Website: apple
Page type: address-validator
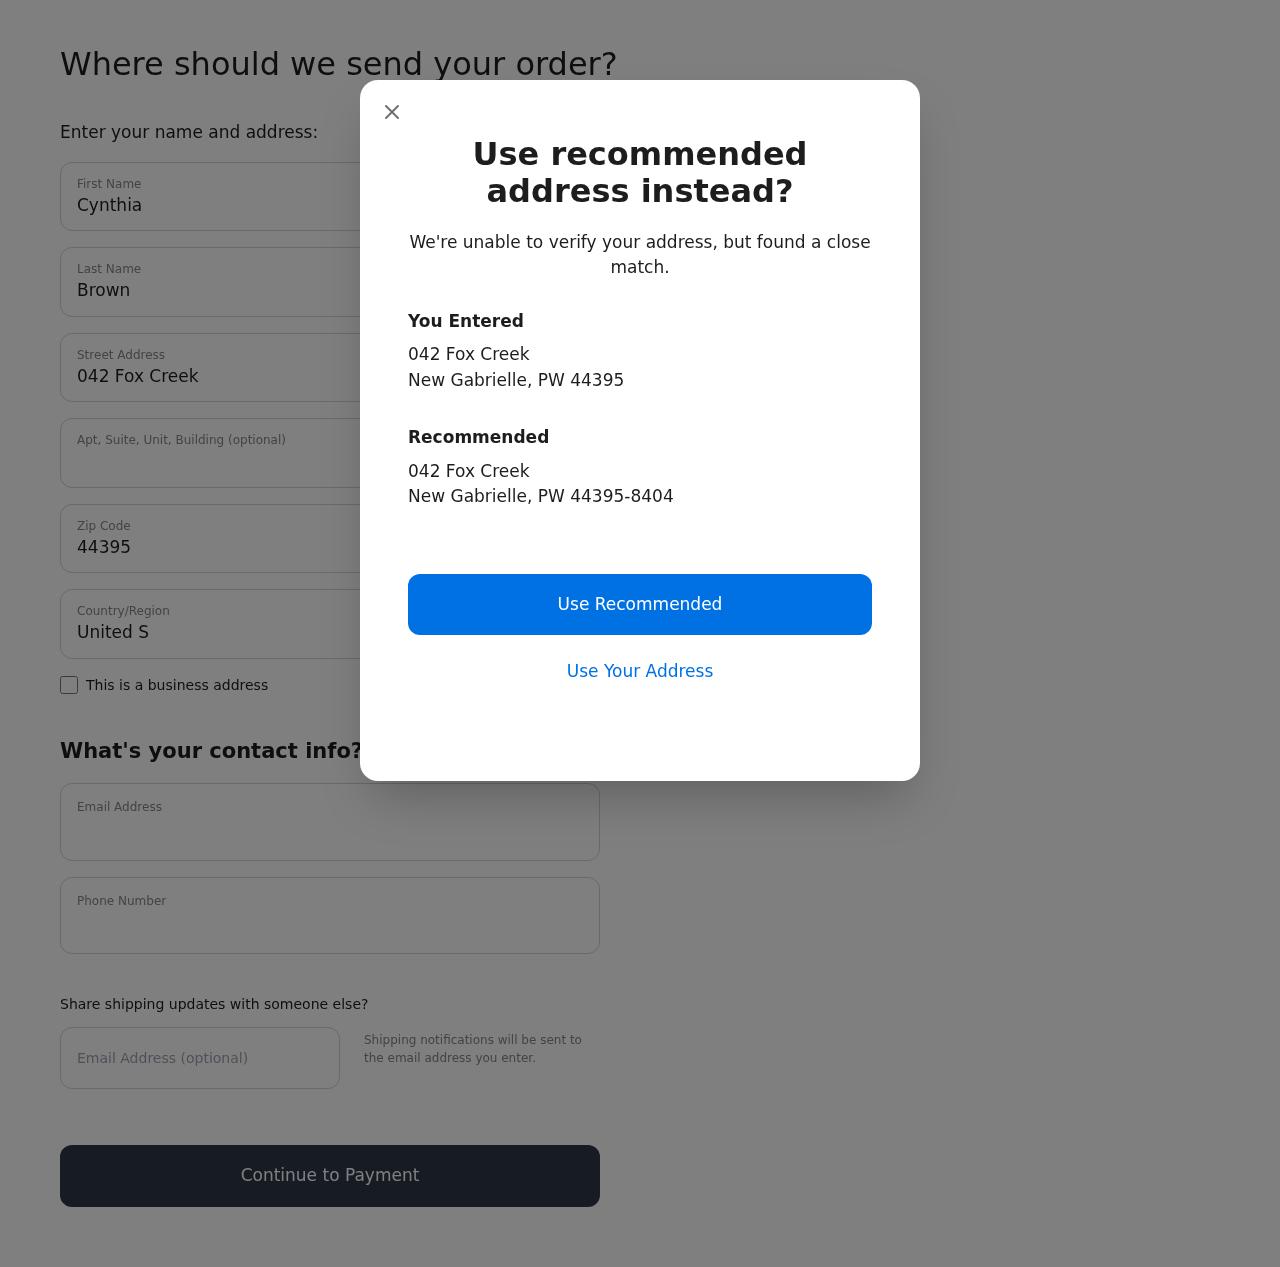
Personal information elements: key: PII_CITY
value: New Gabrielle
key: PII_COUNTRY
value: United States
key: PII_EMAIL
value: cynthia.brown@gmail.com
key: PII_FIRSTNAME
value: Cynthia
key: PII_GIFT_EMAIL
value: dphelps@hotmail.com
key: PII_LASTNAME
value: Brown
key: PII_PHONE
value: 5563761361
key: PII_POSTCODE
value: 44395
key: PII_POSTCODE_FULL
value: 44395-8404
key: PII_STATE_ABBR
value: PW
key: PII_STREET
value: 042 Fox Creek
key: PII_CITY2
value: New Gabrielle
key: PII_STATE_ABBR2
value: PW